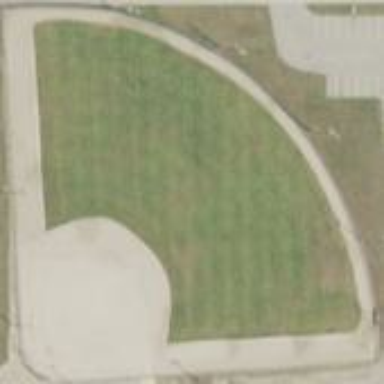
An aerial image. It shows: Baseball pitch for leisure land.